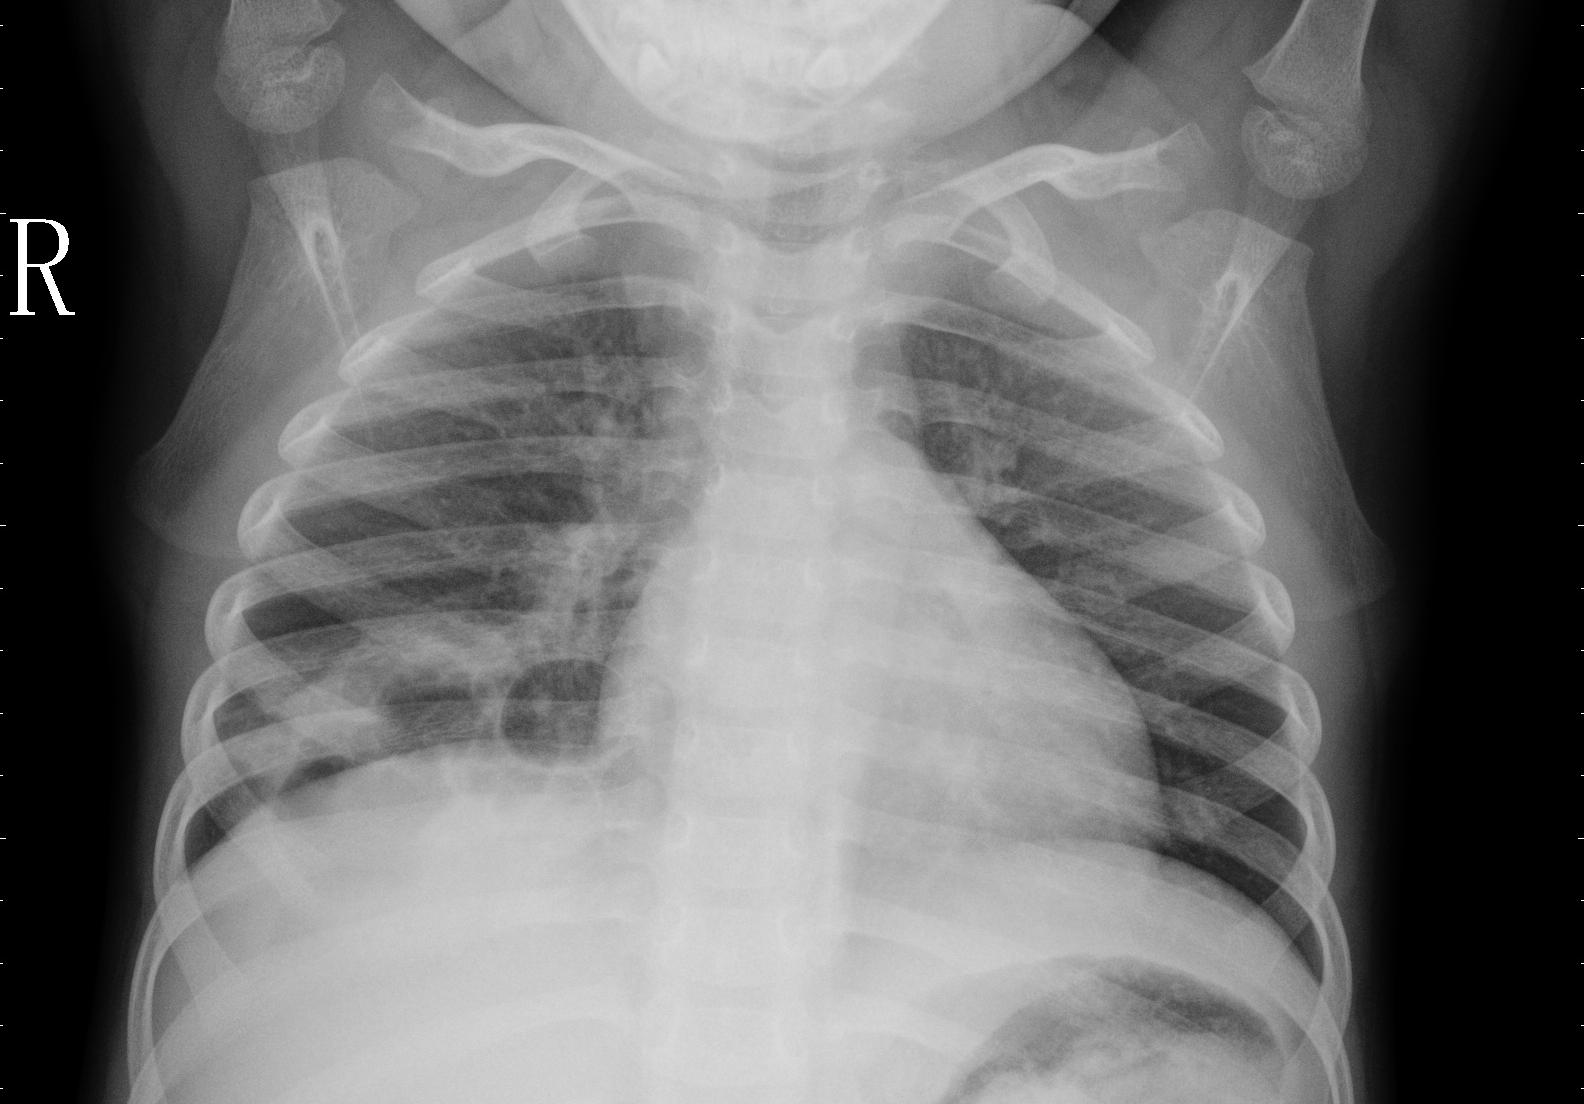
Diagnosis: PNEUMONIA